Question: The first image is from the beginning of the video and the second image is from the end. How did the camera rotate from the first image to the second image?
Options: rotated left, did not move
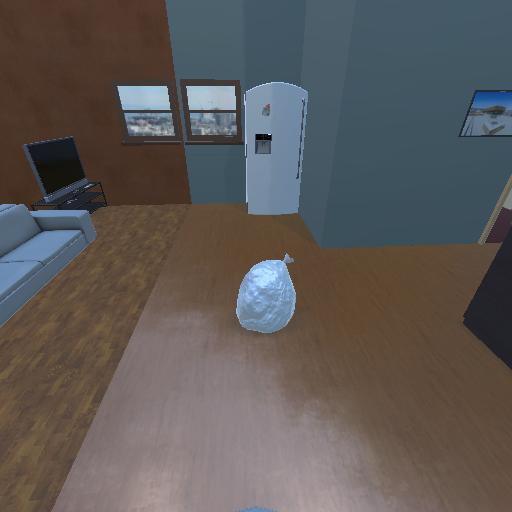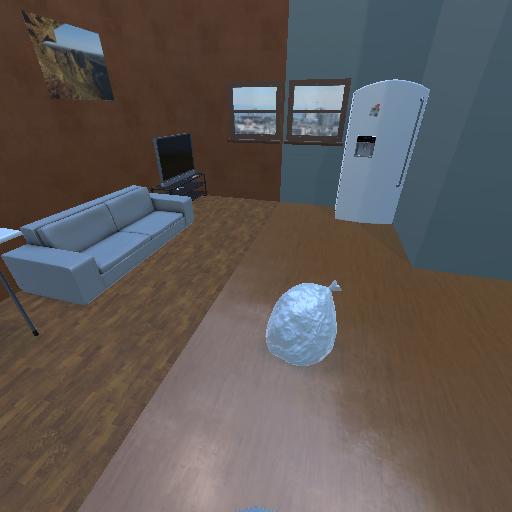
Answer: rotated left